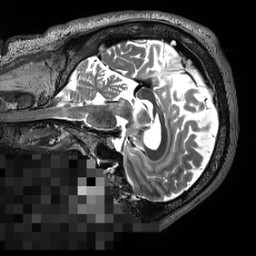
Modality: T2w
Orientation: sagittal
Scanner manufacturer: siemens
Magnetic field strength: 3 T
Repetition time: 3.2 s
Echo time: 0.564 s